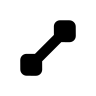
Cursor type: resize_nesw
OS/theme: linux-bibata
Variant: black